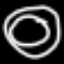
Label: donut